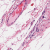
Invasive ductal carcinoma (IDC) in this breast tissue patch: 0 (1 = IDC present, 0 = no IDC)